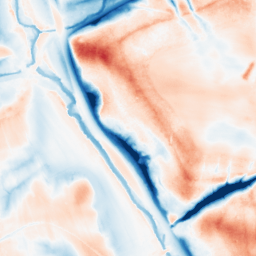
Category: trend_removal
Decomposition family: local_polynomial
Decomposition parameters: window_size: 51
degree: 3
Upsampling method: cubic_mitchell
Upsampling parameters: scale: 8
Upsampling scale: 8